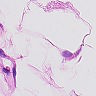
Metastatic tissue present: no